Interaction volume radius: 5 \u00c5
Interaction volume height: 10 \u00c5
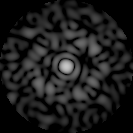
Disorder parameter: 0.7932